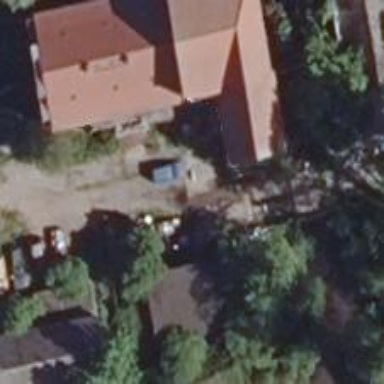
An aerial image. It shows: Residential building.